Interaction volume radius: 5 \u00c5
Interaction volume height: 30 \u00c5
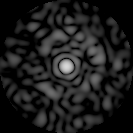
Disorder parameter: 0.8231